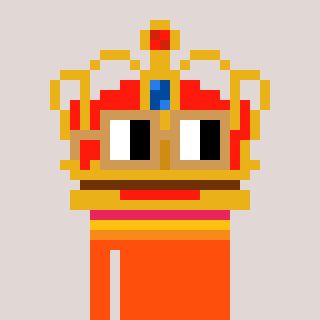
a pixel art character with square brown glasses, a crown-shaped head and a orange-colored body on a warm background